Question: have 2 UITableViewControllers and another UIView (3 total) that are owned by a tab bar controller. There is this weird thing happening where sometimes if I go into the the other UITableView (the second image below with the rainbow colors, called search), it will alter the first UITableView, moving all the cells downwards (the correct unaltered version is the third image, the altered version is the first image). When the UITableView gets moved downwards, there is just this empty rectangular space in between the navigation bar and the first able view cell, and nothing is there and you cant even scroll to that part.
The weirdest thing is I cannot replicate it. In other words, I don't know how to force it to happen, only that it happens sometimes when I go into the other tabs and return to the first tab (the UITableView called Featured Debates).
Anybody experienced this before or have any suggestions? Thanks.

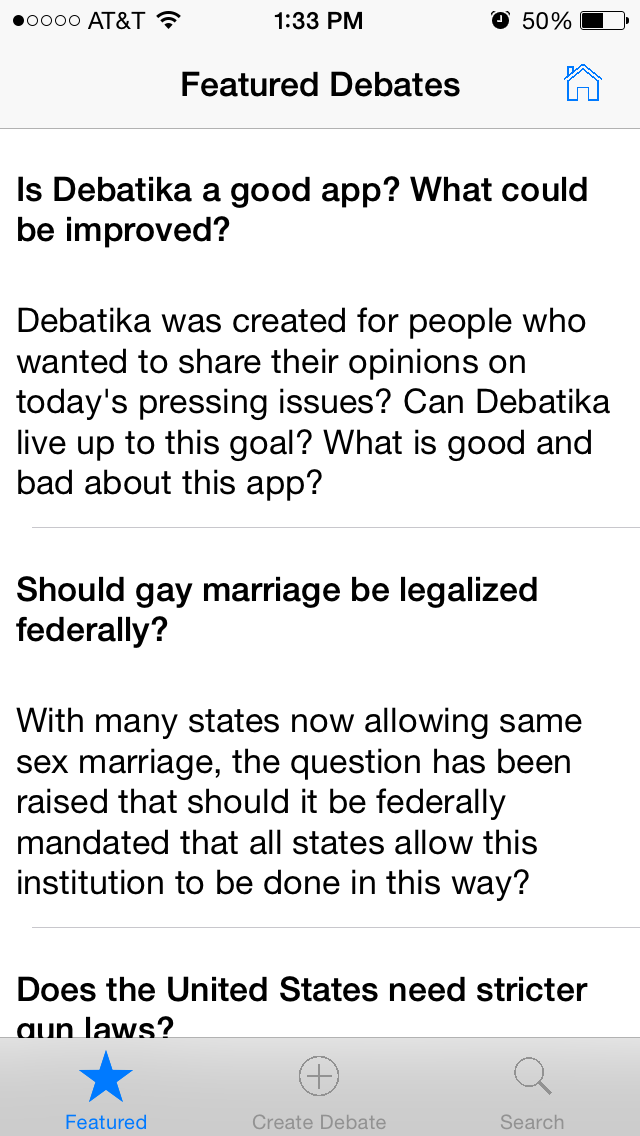
Answer: OP here:The issue had to do with translucency of the navigation controller that owned this particular tab bar controller. You can read more about the issue: <URL>